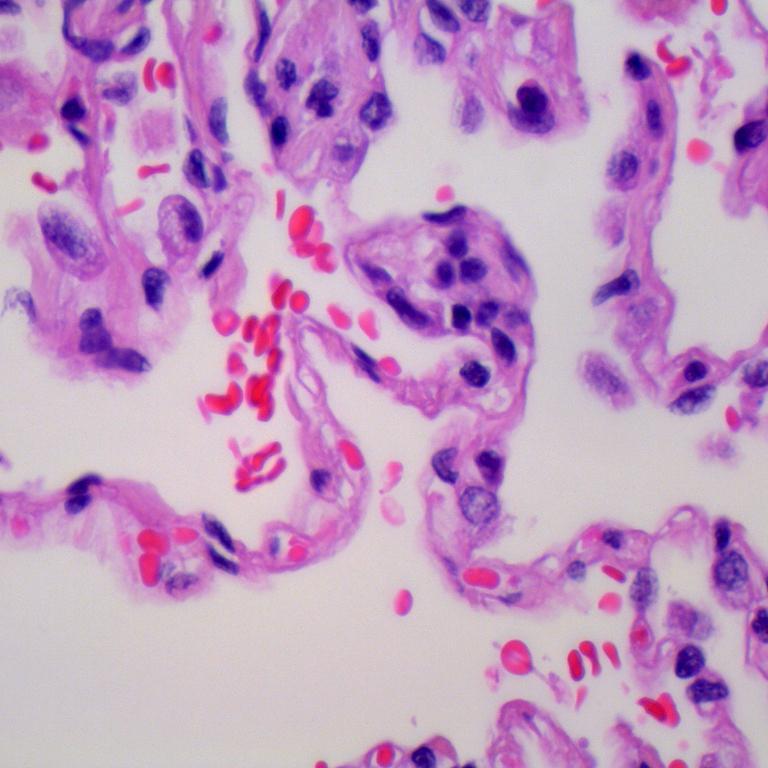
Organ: lung
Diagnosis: benign